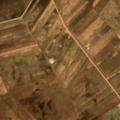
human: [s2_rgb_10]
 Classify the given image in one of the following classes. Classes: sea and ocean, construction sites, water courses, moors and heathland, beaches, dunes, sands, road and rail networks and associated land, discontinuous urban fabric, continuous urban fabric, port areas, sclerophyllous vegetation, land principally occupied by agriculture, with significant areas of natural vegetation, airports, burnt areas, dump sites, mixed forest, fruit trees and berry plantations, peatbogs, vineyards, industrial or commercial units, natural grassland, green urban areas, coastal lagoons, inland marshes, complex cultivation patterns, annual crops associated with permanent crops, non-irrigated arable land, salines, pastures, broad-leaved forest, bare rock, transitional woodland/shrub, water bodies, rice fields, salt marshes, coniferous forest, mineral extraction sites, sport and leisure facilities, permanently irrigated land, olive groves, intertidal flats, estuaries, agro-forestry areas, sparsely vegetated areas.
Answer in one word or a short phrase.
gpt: non-irrigated arable land, pastures, complex cultivation patterns, transitional woodland/shrub